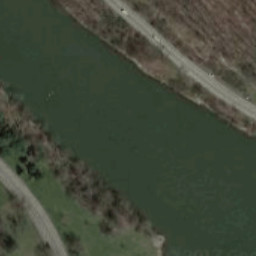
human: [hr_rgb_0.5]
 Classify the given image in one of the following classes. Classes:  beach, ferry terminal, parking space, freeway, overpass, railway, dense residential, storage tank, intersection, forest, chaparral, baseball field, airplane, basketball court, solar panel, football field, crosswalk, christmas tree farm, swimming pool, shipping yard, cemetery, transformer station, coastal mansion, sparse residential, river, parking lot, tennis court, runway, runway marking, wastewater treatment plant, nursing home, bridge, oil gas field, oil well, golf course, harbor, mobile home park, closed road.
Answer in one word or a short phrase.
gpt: river